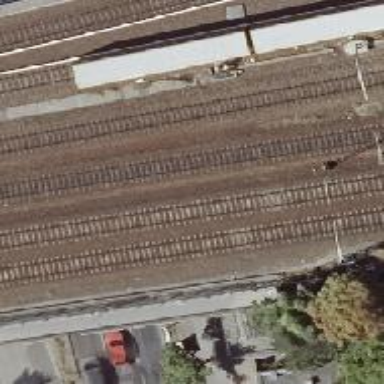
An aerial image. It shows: Railway bridge with electrified contact lines.